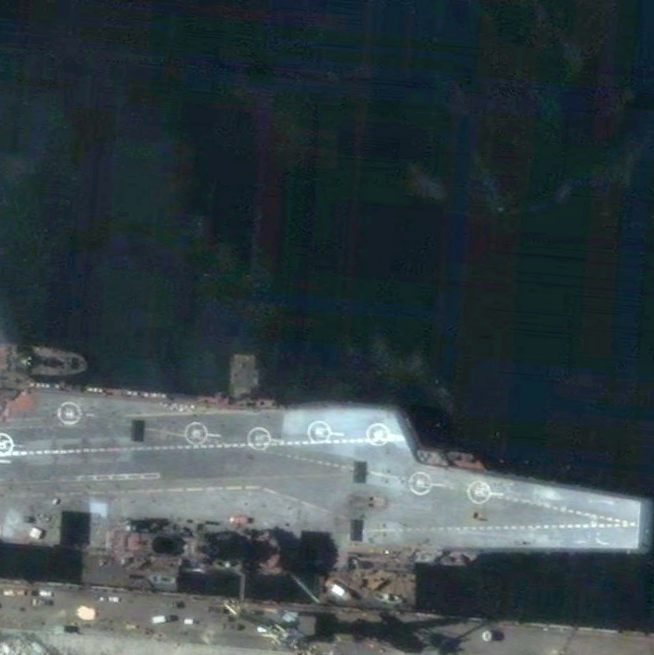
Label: aircraft_carrier